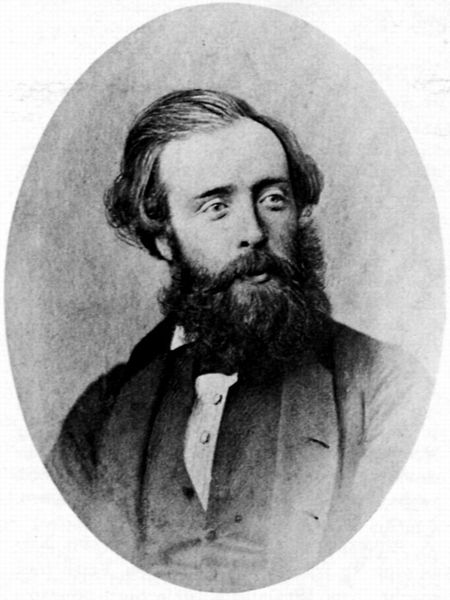
Titel: Francis Frith
Künstler: Francis Frith
Schlagwörter: dunkel, kopf, mann, weiß, frisur, grau, haar, hell, mund, nase, ohr, profil, schwarz, stirn, zeichnung, blick, rock, schleife, anzug, bart, hemd, jacke, jung, schnurrbart, wand, arm, augen, bärtig, falten, gesicht, kleidung, kragen, mensch, rahmen, vollbart, bildnis, blicken, herr, portrait, porträt, auge, haare, mantel, blatt, person, augenbrauen, brustbild, knopf, lippe, lippen, locke, locken, ohren, scheitel, schulter, schultern, oval, rund, lächeln, papier, graphik, frack, knopfloch, brauen, pupillen, augenbraue, knöpfe, fliege, hemdkragen, jackett, revers, schnauzer, weste, hoch, foto, fotografie, photographie, offen, stolz, medaillon, druck, schwarz weiss, auguste, hohe stirn, augenlider, nasenloch, kurz, photo, gekämmt, blickrichtung, kraus, hellgrau, halbporträt, zunge, knopfreihe, karl, aufnahme, bau, unterlippe, ovaal, amüsiert, delacroix, protrait, sacko, ellipse, nadar, mantekl, forsch, hochoval, daguerre, ova, augend, jameswatt, knoüf, pöorträt, umgeschlagen, sinnlos, achwarzweiß, freiviertal ansicht, blödes beispiel